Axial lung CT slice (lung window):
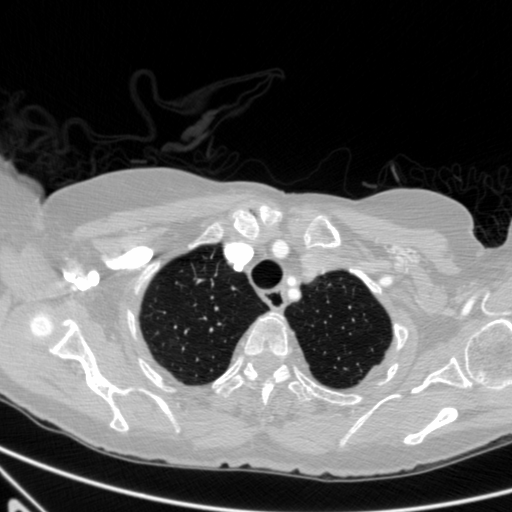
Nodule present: no